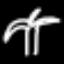
Label: palm tree